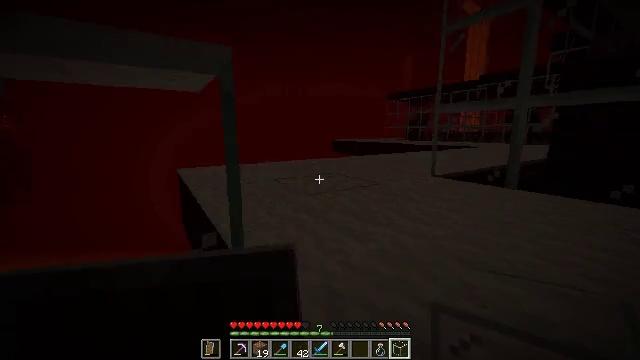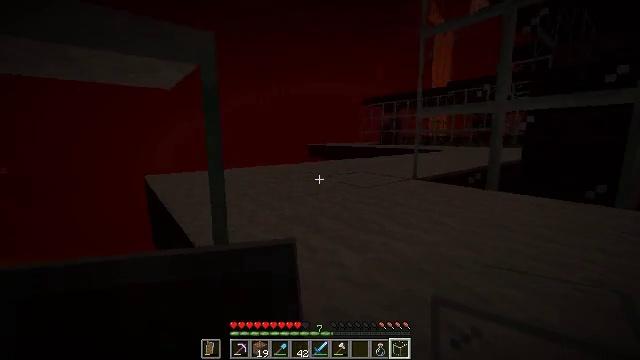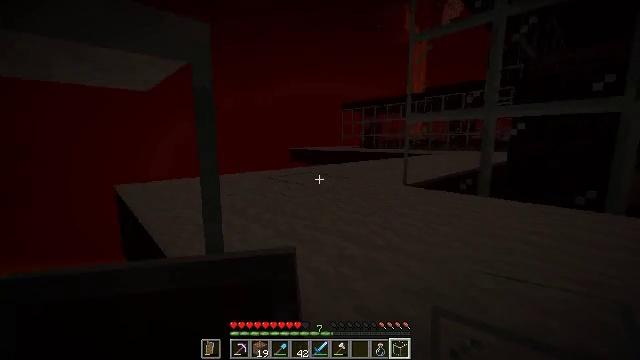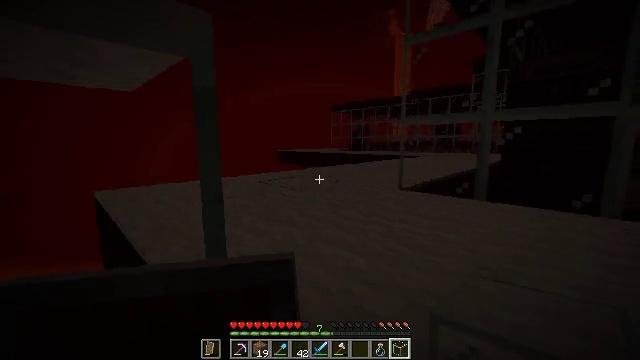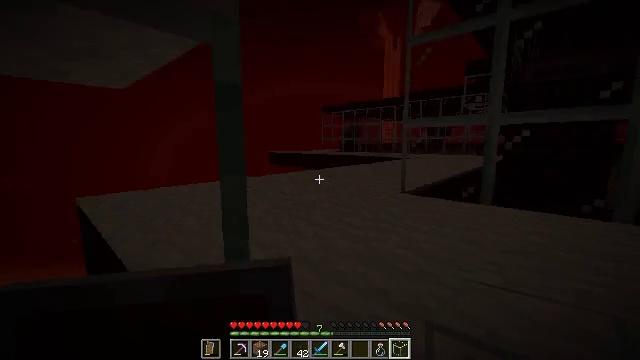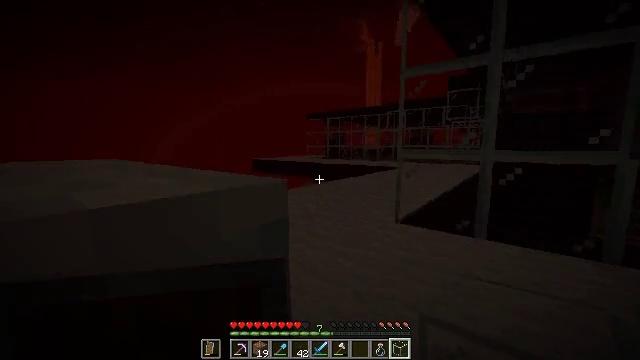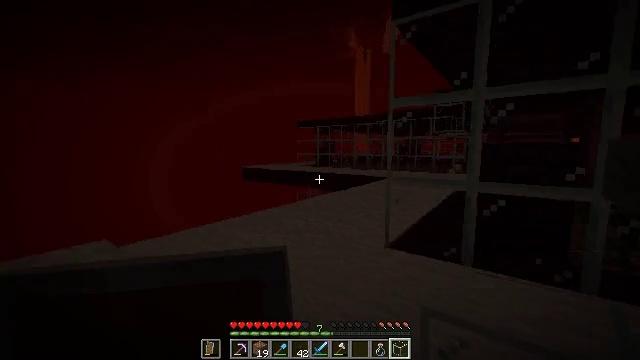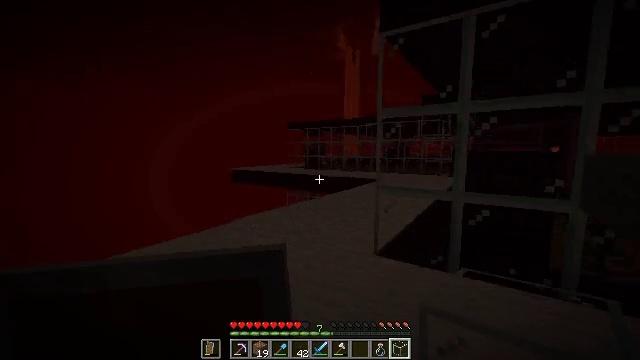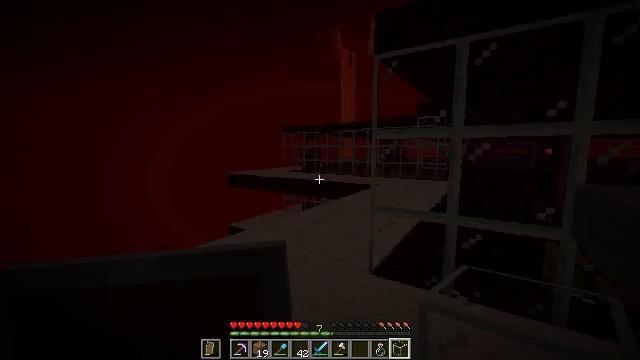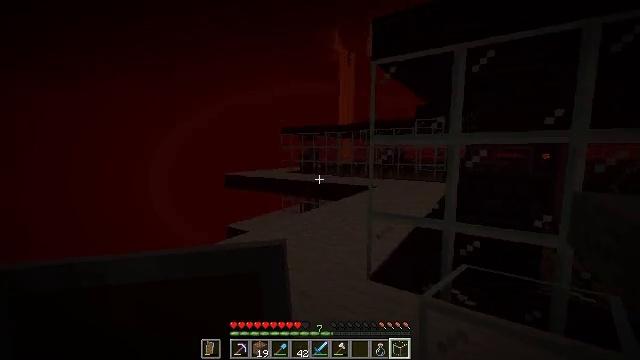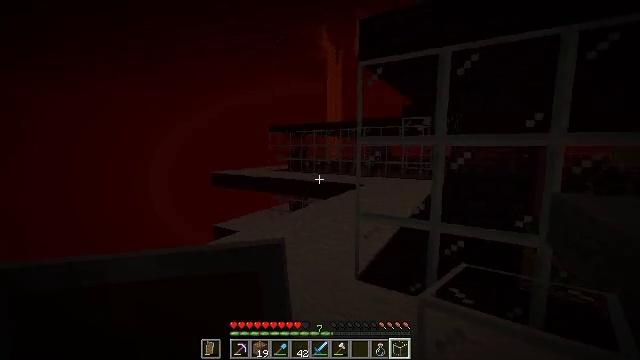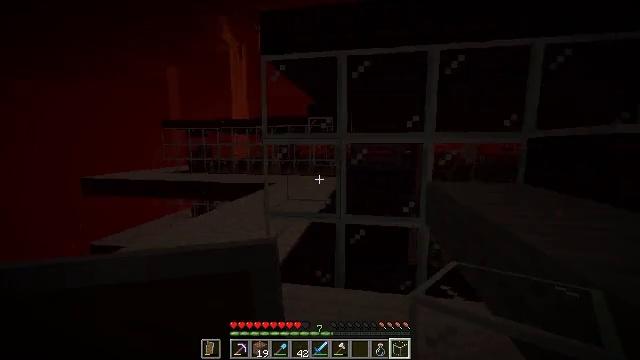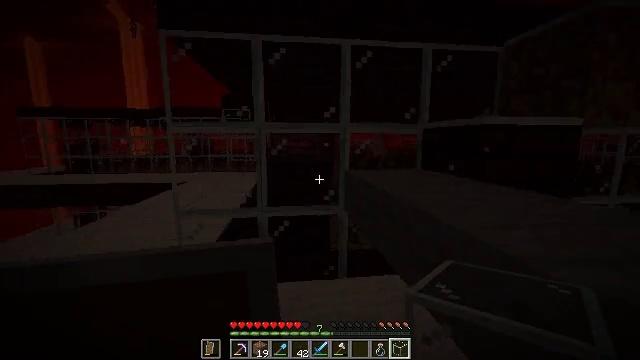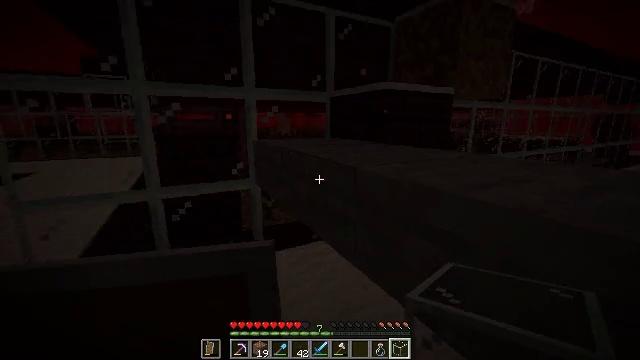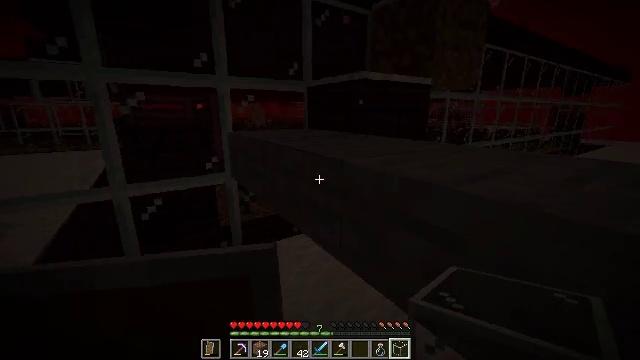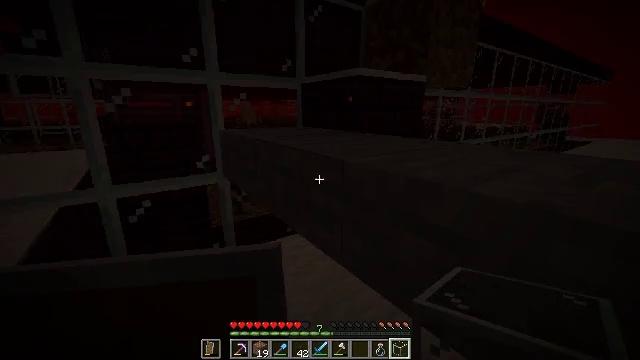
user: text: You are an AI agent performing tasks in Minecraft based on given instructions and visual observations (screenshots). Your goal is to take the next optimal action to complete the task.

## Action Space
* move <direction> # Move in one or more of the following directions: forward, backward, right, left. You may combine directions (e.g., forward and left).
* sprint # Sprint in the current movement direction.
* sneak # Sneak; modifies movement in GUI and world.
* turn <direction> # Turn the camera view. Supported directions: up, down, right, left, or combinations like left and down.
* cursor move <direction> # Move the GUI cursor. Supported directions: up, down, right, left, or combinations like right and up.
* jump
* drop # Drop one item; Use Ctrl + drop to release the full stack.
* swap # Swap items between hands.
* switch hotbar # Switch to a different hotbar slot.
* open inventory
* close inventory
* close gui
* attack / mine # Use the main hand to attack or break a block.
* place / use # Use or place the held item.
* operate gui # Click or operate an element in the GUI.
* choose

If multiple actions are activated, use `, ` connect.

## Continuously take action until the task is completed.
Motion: motion action
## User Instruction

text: Chop crimson stem from the tree.
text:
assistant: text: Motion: move forward, turn right and up
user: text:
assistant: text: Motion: move forward, turn right
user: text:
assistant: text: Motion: move forward, turn right
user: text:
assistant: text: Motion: move forward, turn right
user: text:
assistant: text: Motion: move forward, turn right, jump
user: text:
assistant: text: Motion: move forward, turn right, jump
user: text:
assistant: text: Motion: move forward, turn right, jump
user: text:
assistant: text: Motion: move forward, jump
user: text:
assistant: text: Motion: move forward
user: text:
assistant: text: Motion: move forward, turn right
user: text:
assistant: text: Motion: move forward, turn right
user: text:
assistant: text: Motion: move forward, turn right and down
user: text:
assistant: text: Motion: turn right and down
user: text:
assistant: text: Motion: turn right and down
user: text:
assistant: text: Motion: turn right
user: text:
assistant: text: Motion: no_op
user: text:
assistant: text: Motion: no_op
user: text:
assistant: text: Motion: no_op
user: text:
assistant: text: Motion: turn left
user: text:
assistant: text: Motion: turn left and down
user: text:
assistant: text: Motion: turn left and down
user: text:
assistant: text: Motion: turn left and down
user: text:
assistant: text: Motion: turn left
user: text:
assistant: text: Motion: turn left and down
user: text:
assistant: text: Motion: turn left and down
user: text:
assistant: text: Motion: turn left and down
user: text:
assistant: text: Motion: no_op
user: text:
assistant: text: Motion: no_op
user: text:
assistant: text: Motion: no_op
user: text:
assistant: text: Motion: turn left and down